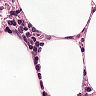
Metastatic tissue present: no